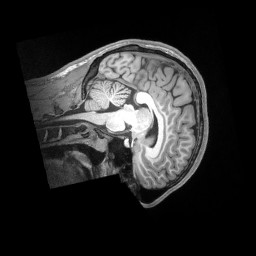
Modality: T1w
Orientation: sagittal
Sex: male
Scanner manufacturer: siemens
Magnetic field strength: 3 T
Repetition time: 2.53 s
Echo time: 0.00164 s